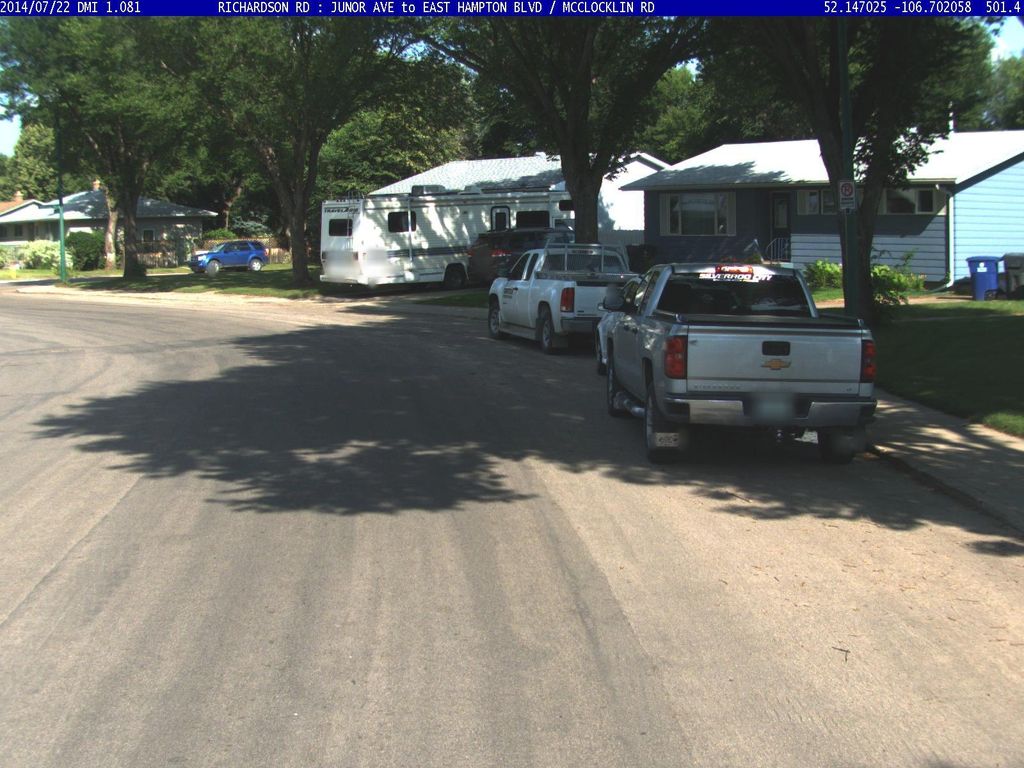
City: saskatoon